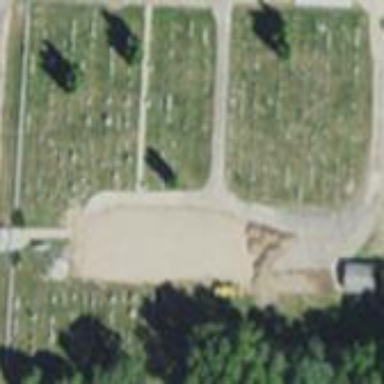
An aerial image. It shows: Cemetery.